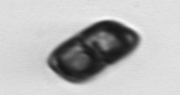
Label: Ephemera